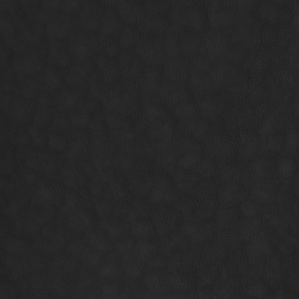
Label: non_frost